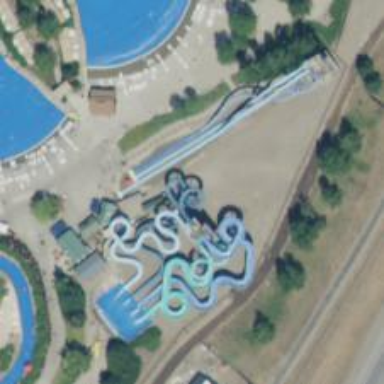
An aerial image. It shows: Water slide attraction.